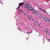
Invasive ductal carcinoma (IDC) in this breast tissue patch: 0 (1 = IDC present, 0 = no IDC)